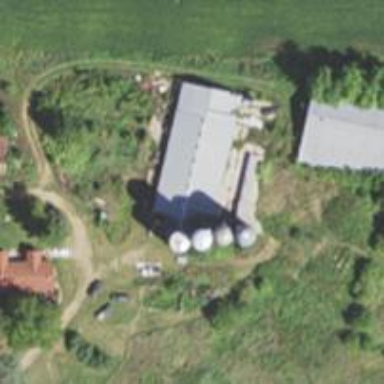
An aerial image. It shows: Silo.